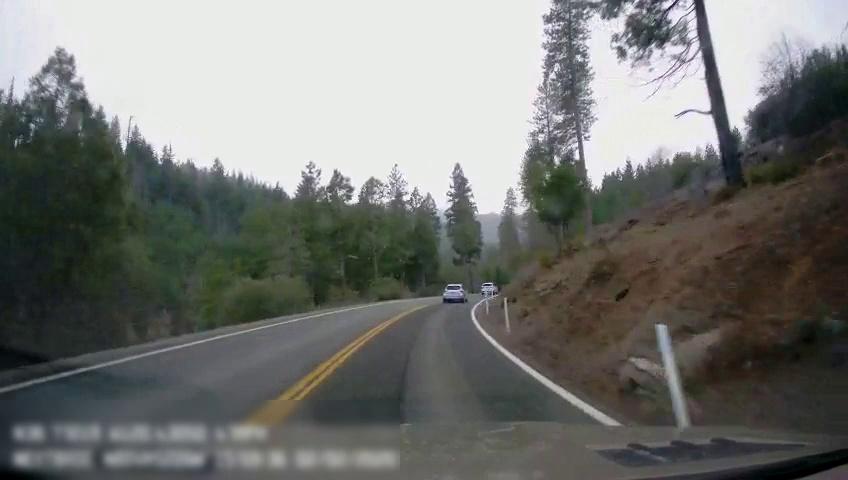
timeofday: Day
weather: Cloudy
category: Drivable Space
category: Vehicles | SUV
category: Vehicles | SUV
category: Lanes | Alternate Lane
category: Lanes | Current Lane
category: Lanes | Opposite Lane
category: Lanes | Opposite Lane